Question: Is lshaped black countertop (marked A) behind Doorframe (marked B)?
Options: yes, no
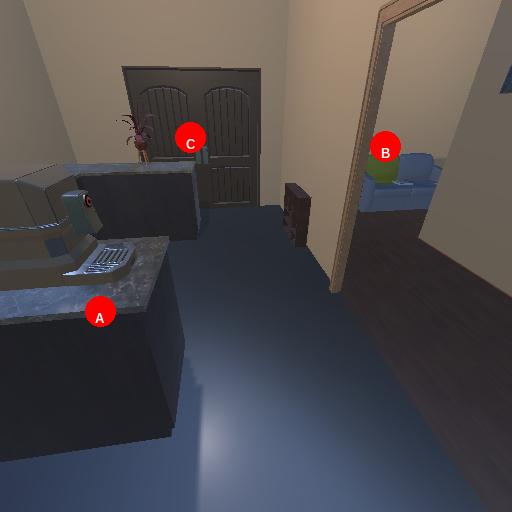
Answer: yes